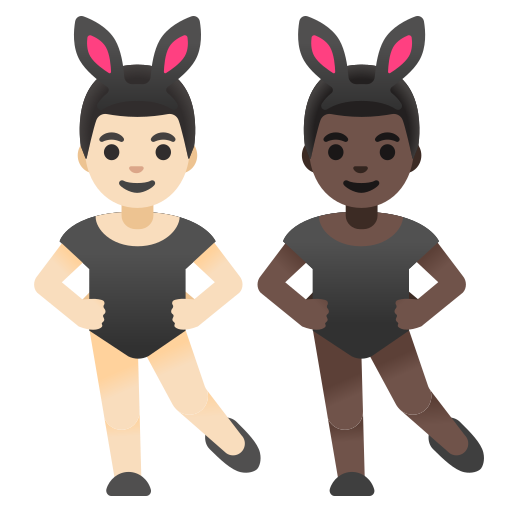
Emoji: 👨🏻‍🐰‍👨🏿